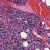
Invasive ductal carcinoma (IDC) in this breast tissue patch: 0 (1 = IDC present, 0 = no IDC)